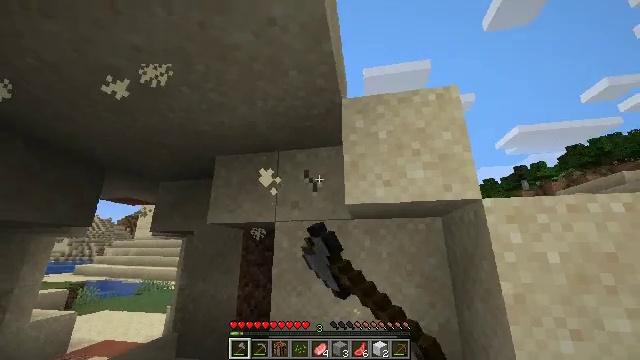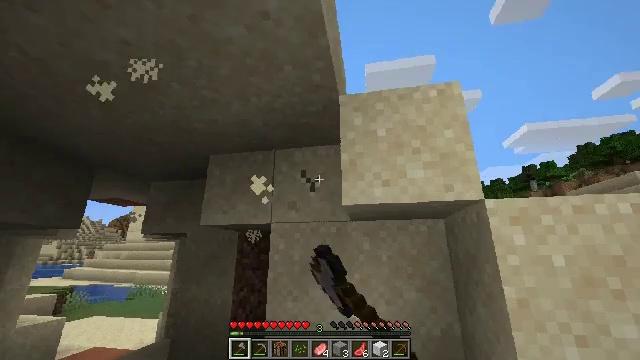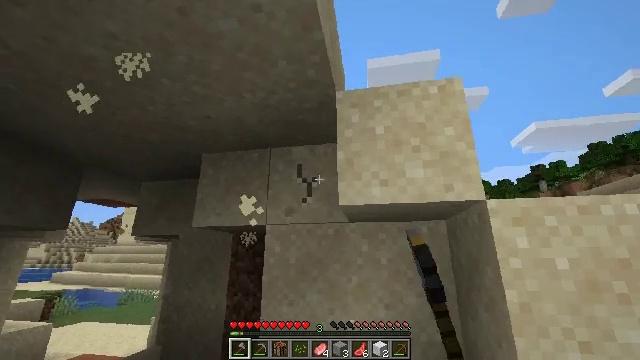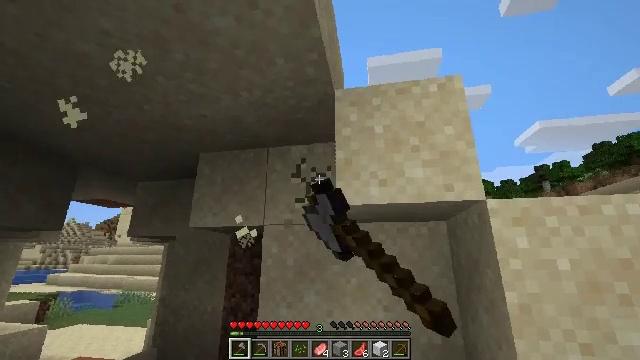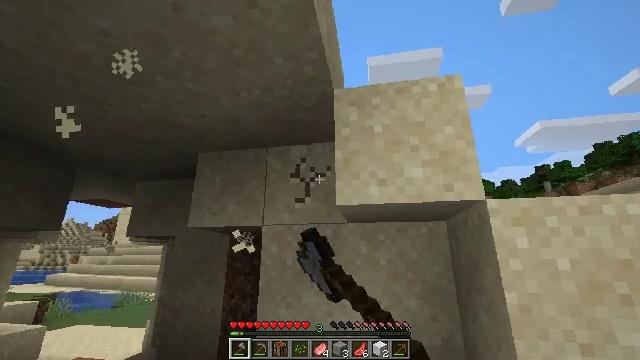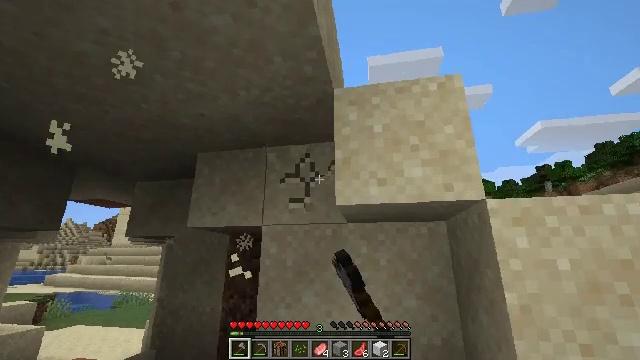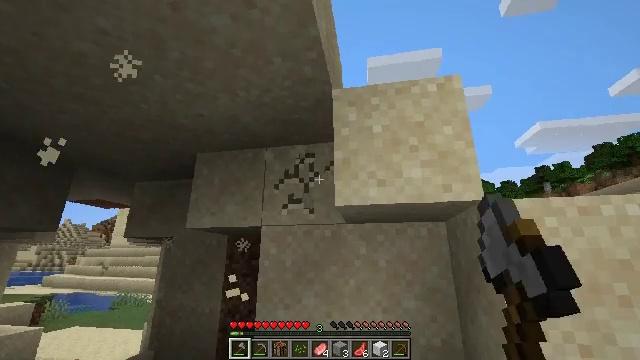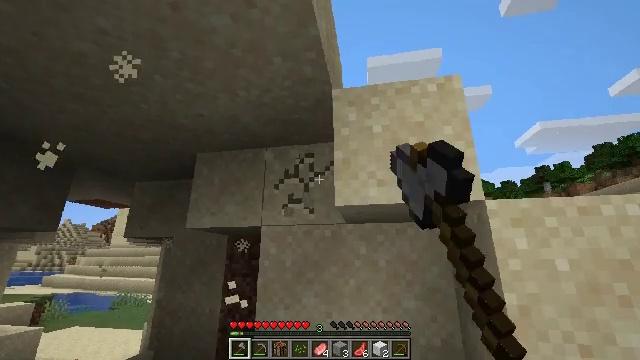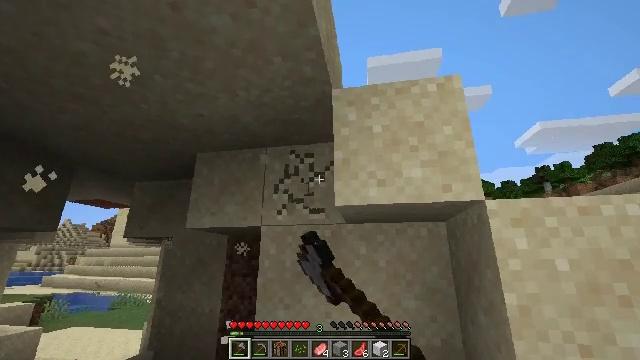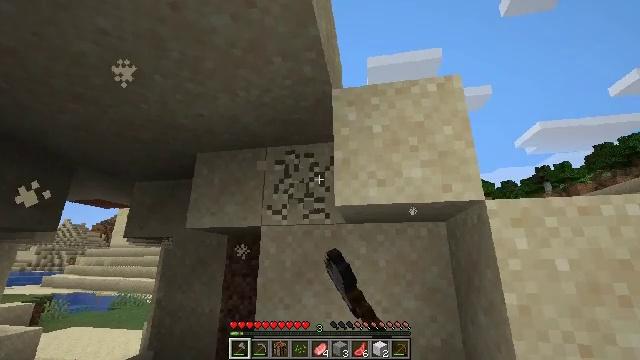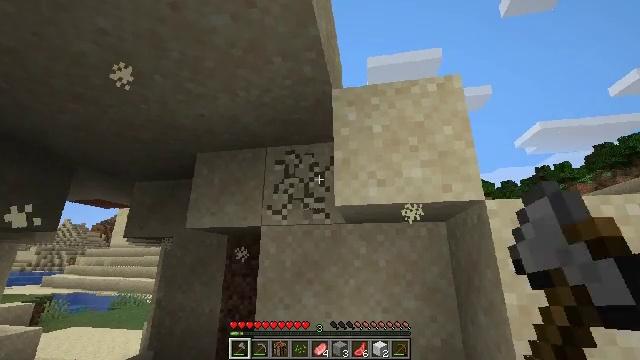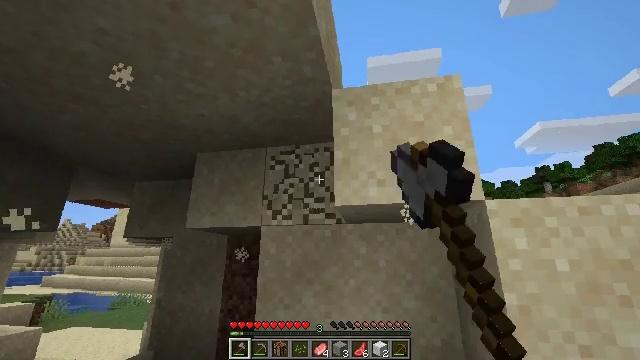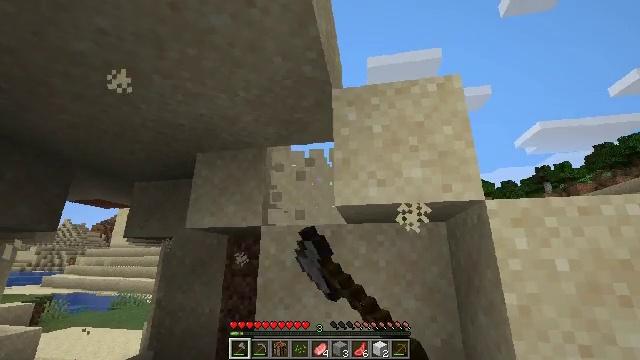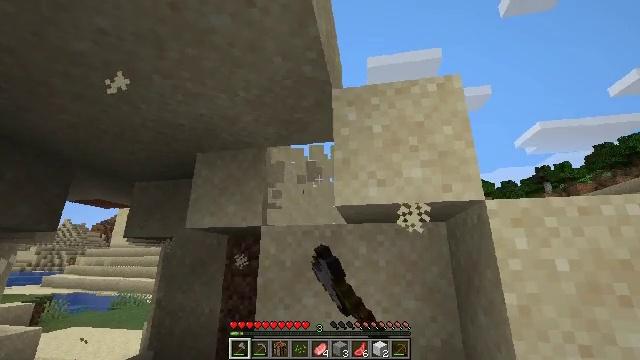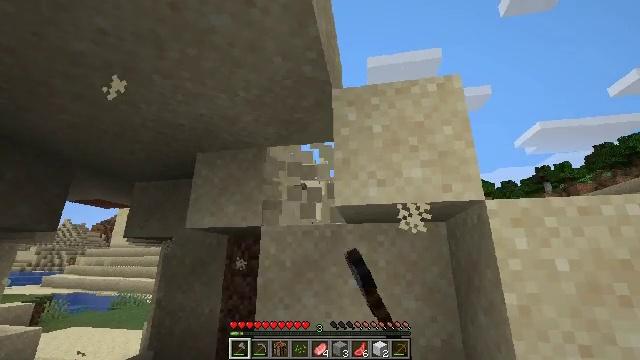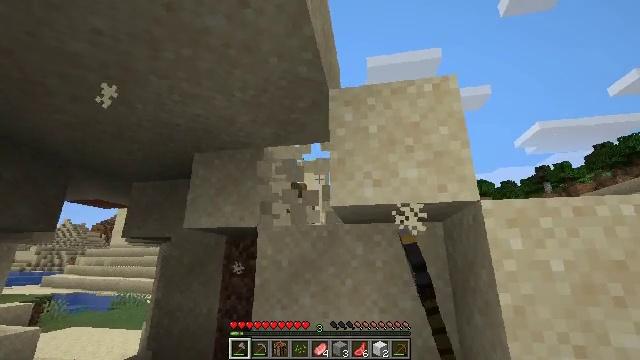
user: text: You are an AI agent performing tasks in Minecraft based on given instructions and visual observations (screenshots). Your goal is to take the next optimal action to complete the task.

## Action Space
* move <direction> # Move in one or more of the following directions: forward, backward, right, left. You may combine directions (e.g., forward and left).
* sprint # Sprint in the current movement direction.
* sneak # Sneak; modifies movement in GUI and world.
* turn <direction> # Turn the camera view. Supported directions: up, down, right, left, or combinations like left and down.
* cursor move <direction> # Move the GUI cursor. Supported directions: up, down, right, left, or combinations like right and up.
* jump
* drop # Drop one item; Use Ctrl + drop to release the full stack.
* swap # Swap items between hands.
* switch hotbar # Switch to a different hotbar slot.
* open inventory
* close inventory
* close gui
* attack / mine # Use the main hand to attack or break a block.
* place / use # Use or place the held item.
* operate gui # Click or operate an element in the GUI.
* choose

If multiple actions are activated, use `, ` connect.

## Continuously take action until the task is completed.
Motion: motion action
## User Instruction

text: Dig up some sand.
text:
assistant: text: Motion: attack / mine
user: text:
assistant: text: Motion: attack / mine
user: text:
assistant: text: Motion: attack / mine
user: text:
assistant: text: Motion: attack / mine
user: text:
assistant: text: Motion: attack / mine
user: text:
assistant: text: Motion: attack / mine
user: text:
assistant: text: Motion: attack / mine
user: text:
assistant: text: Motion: attack / mine
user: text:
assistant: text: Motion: attack / mine
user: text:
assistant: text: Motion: attack / mine
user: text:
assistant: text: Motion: attack / mine
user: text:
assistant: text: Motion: attack / mine
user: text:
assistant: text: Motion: attack / mine
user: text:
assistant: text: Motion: attack / mine
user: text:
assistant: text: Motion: move right, attack / mine
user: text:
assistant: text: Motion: move right, attack / mine
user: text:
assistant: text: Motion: attack / mine